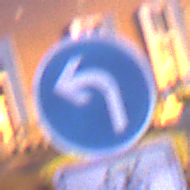
Verkehrszeichen: VorgeschriebeneFahrtrichtungLinks
Zusatzzeichen unten: EinspurigeFahrzeugeFrei6
Umgebung: Outdoor, Urban
Tageszeit: Night
Wetter: PartlyCloudy
Licht: Artificial
Jahreszeit: NotSpecified
Kontrast: HighContrast